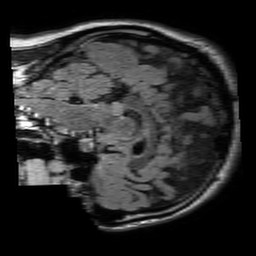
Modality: FLAIR
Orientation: sagittal
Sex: male
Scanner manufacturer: philips
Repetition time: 11 s
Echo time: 0.125 s